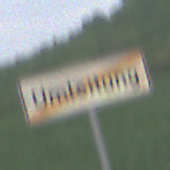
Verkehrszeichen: EndeDerUmleitungsankuendigung
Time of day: Midday
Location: Outdoor (RoadRail)
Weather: PartlyCloudy
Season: NotSpecified
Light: Natural